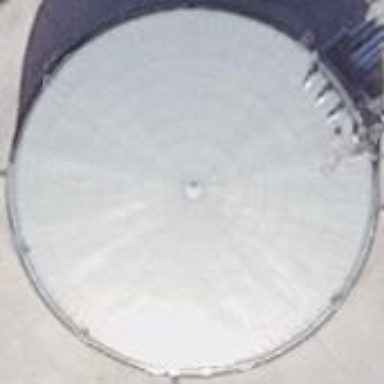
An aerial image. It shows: Storage tank that is man-made.